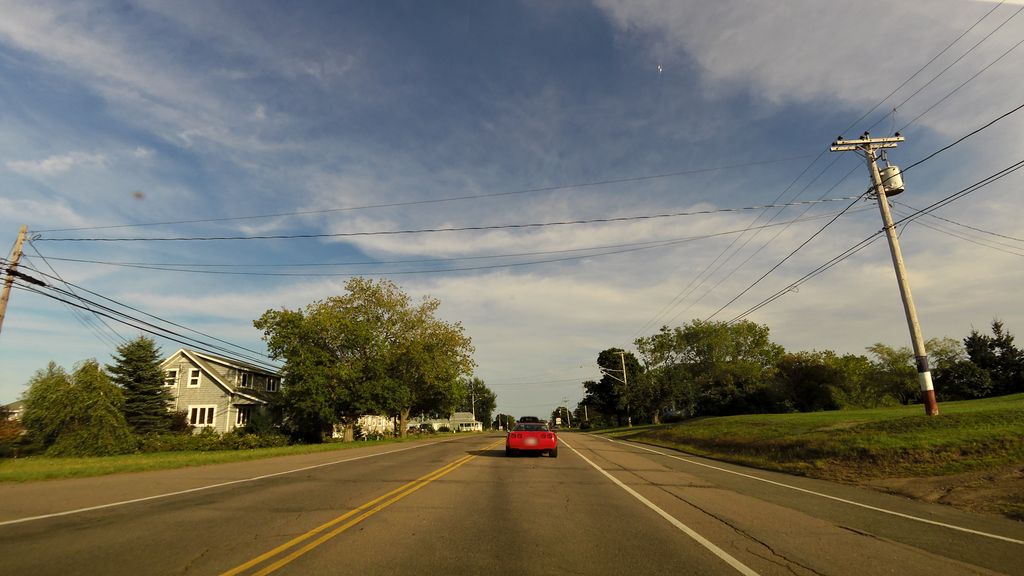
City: charlottetown